Question: <URL>
I am using Windows 7 Enterprise SP1 64-bit OS. I have created a deployment project with prerequisite as .NET framework 4.5.1 in Visual Studio 2013 professional.
If I launch the .net framework setup separately then I don't observe any problem and it installs properly.
When I launch setup.exe,
- It first shows the EULA screen, I hit ACCEPT button
- It shows Installing progress for .NET framework 4.5.1 (it prompts me to allow permission elevation)
- Suddenly it shows below error and stops.

The log file snap looks like below,
'''
The following properties have been set:
Property: [AdminUser] = true {boolean}
Property: [InstallMode] = SameSite {string}
Property: [NTProductType] = 1 {int}
Property: [ProcessorArchitecture] = AMD64 {string}
Property: [VersionNT] = 6.1.0 {version}
Running checks for package 'Microsoft .NET Framework 4.5.1 (x86 and x64)', phase BuildList
Reading value 'Release' of registry key 'HKLM\Software\Microsoft\NET Framework Setup\NDP\v4\Full'
Unable to read registry value
Not setting value for property 'DotNet45Full_Release'
The following properties have been set for package 'Microsoft .NET Framework 4.5.1 (x86 and x64)':
Running checks for command 'DotNetFX451\NDP451-KB2858728-x86-x64-AllOS-ENU.exe'
Result of running operator 'ValueEqualTo' on property 'InstallMode' and value 'HomeSite': false
Skipping ByPassIf because Property 'DotNet45Full_Release' was not defined
Result of running operator 'VersionGreaterThanOrEqualTo' on property 'VersionNT' and value '6.3.0': false
Result of running operator 'ValueEqualTo' on property 'AdminUser' and value 'false': false
Result of running operator 'VersionLessThan' on property 'VersionNT' and value '6.0.0': false
Result of running operator 'ValueEqualTo' on property 'ProcessorArchitecture' and value 'IA64': false
Result of checks for command 'DotNetFX451\NDP451-KB2858728-x86-x64-AllOS-ENU.exe' is 'Install'
Running checks for command 'DotNetFX451\NDP451-KB2859818-Web.exe'
Result of running operator 'ValueNotEqualTo' on property 'InstallMode' and value 'HomeSite': true
Result of checks for command 'DotNetFX451\NDP451-KB2859818-Web.exe' is 'Bypass'
'Microsoft .NET Framework 4.5.1 (x86 and x64)' RunCheck result: Install Needed
EULA for components 'Microsoft .NET Framework 4.5.1 (x86 and x64)' was accepted.
Copying files to temporary directory "C:\Users\user001\AppData\Local\Temp\VSDA8FB.tmp\"
Copying from 'C:\Users\user001\Desktop\NET framework\Products\Release\DotNetFX451\NDP451-KB2858728-x86-x64-AllOS-ENU.exe' to 'C:\Users\user001\AppData\Local\Temp\VSDA8FB.tmp\DotNetFX451\NDP451-KB2858728-x86-x64-AllOS-ENU.exe'
Verifying file integrity of C:\Users\user001\AppData\Local\Temp\VSDA8FB.tmp\DotNetFX451\NDP451-KB2858728-x86-x64-AllOS-ENU.exe
WinVerifyTrust returned 0
File trusted
Running checks for package 'Microsoft .NET Framework 4.5.1 (x86 and x64)', phase BeforePackage
Reading value 'Release' of registry key 'HKLM\Software\Microsoft\NET Framework Setup\NDP\v4\Full'
Unable to read registry value
Not setting value for property 'DotNet45Full_Release'
The following properties have been set for package 'Microsoft .NET Framework 4.5.1 (x86 and x64)':
Running checks for command 'DotNetFX451\NDP451-KB2858728-x86-x64-AllOS-ENU.exe'
Result of running operator 'ValueEqualTo' on property 'InstallMode' and value 'HomeSite': false
Skipping ByPassIf because Property 'DotNet45Full_Release' was not defined
Result of running operator 'VersionGreaterThanOrEqualTo' on property 'VersionNT' and value '6.3.0': false
Result of running operator 'ValueEqualTo' on property 'AdminUser' and value 'false': false
Result of running operator 'VersionLessThan' on property 'VersionNT' and value '6.0.0': false
Result of running operator 'ValueEqualTo' on property 'ProcessorArchitecture' and value 'IA64': false
Result of checks for command 'DotNetFX451\NDP451-KB2858728-x86-x64-AllOS-ENU.exe' is 'Install'
'Microsoft .NET Framework 4.5.1 (x86 and x64)' RunCheck result: Install Needed
Verifying file integrity of C:\Users\user001\AppData\Local\Temp\VSDA8FB.tmp\DotNetFX451\NDP451-KB2858728-x86-x64-AllOS-ENU.exe
WinVerifyTrust returned 0
File trusted
Installing using command 'C:\Users\user001\AppData\Local\Temp\VSDA8FB.tmp\DotNetFX451\NDP451-KB2858728-x86-x64-AllOS-ENU.exe' and parameters ' /q /norestart /ChainingPackage FullX64Bootstrapper'
Process exited with code 5100
Status of package 'Microsoft .NET Framework 4.5.1 (x86 and x64)' after install is 'InstallFailed'
'''
I don't know what problem it is hitting. Any help in resolving this is much appreciated.
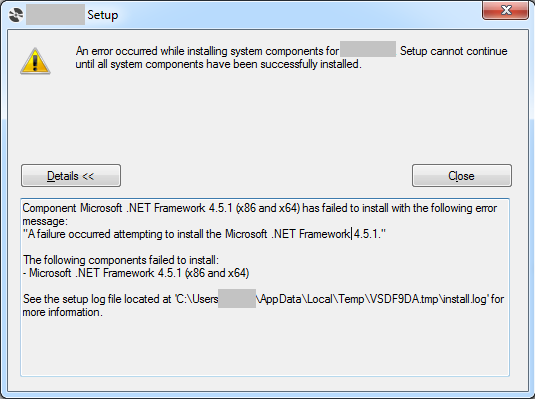
Answer: I figured it out that the setup.exe was running in compatibility mode and it was blocking .net framework.
I checked the C:\Program Files (x86)\Microsoft SDKs\Windows8.1A\Bootstrapper\Packages\DotNetFX451\Product.xml file and removed the Agrument attribute values just to check what error it is throwing. It threw
Blocking Issue
.NET Framework Setup cannot be run in Program Compatibility Mode.
I removed this compatibility settings from setup.exe and it works fine now.